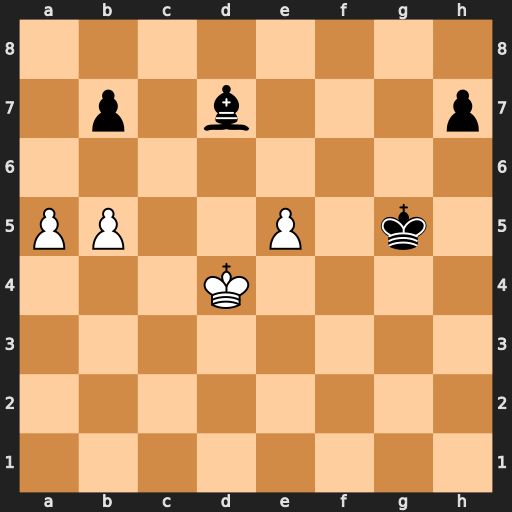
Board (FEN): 8/1p1b3p/8/PP2P1k1/3K4/8/8/8
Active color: w
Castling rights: -
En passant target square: -
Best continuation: a6 bxa6 bxa6